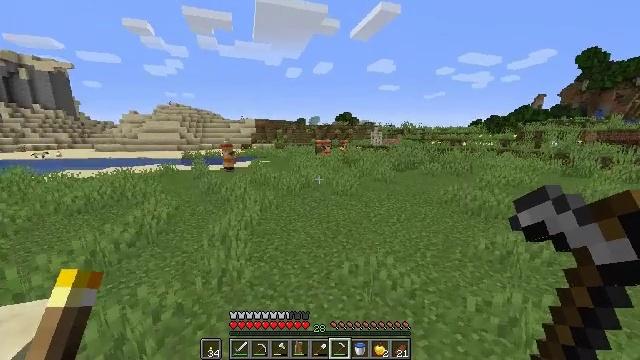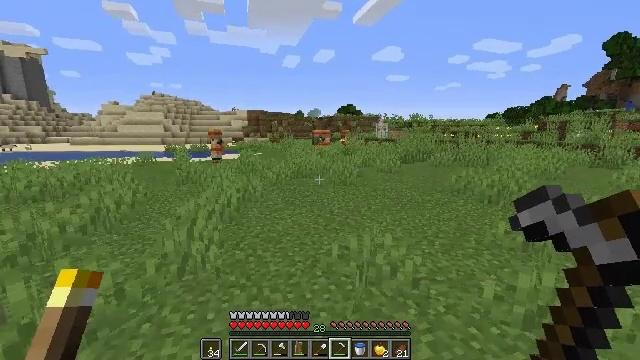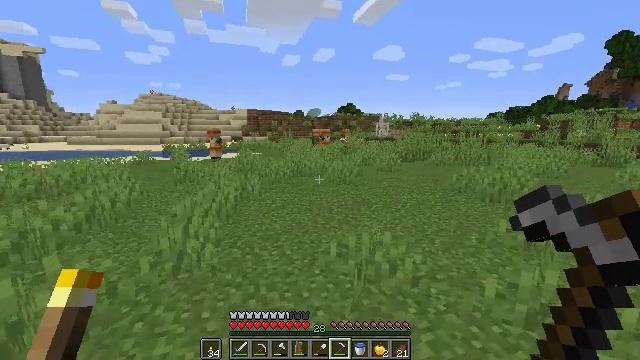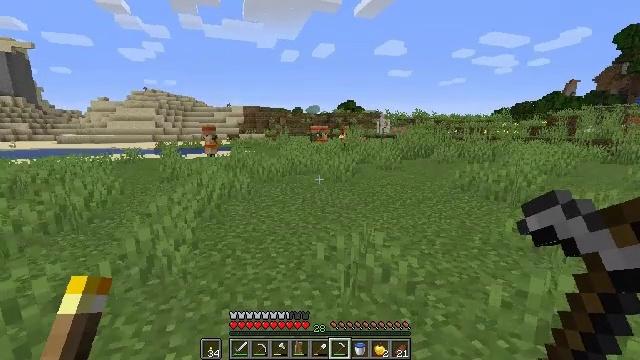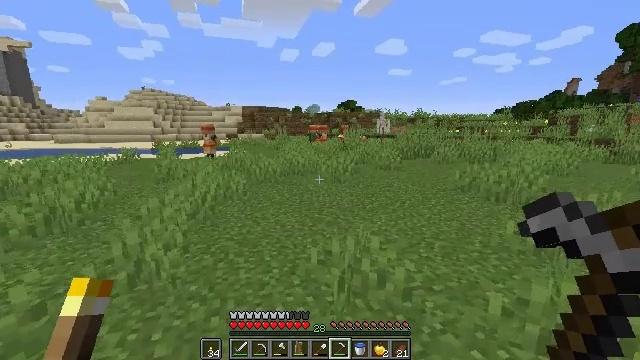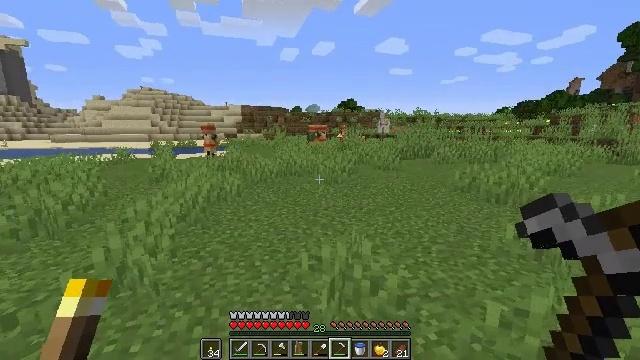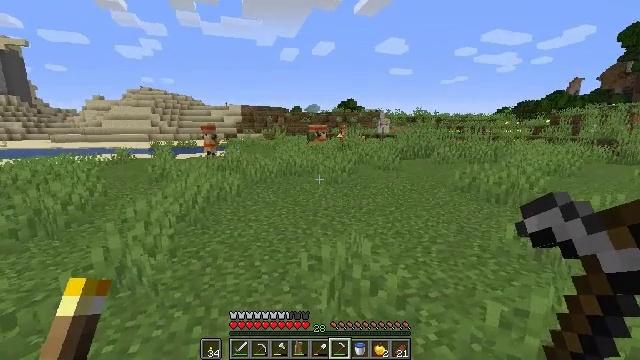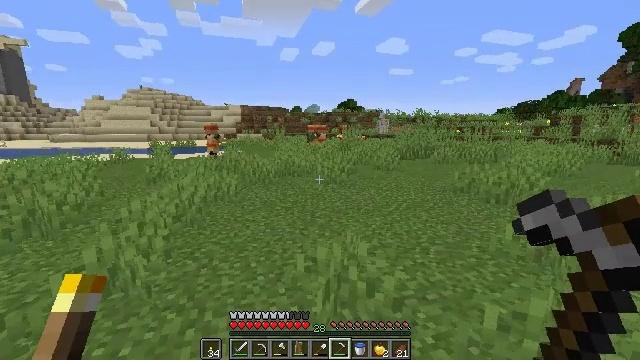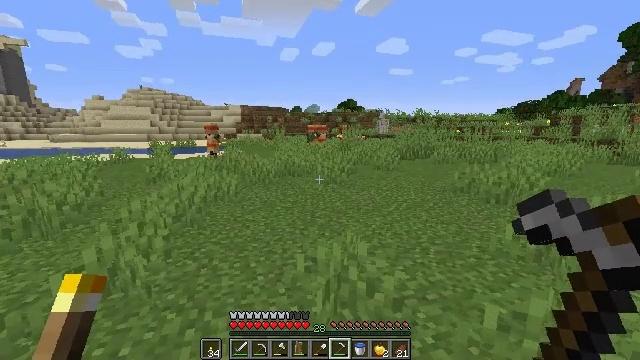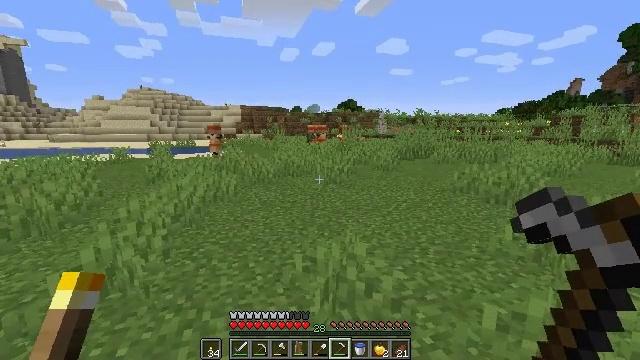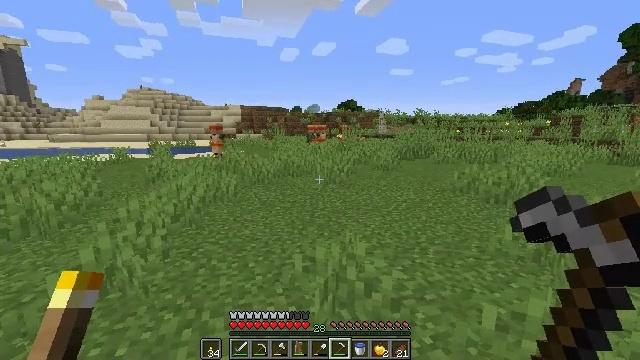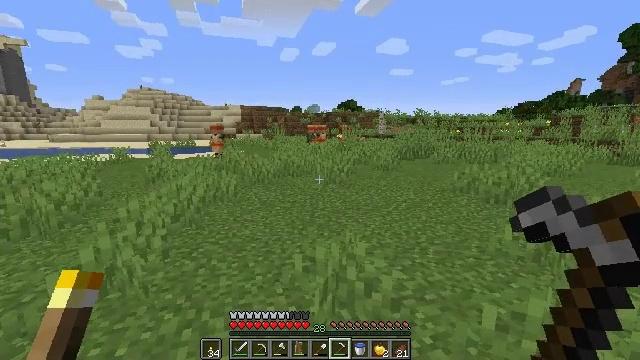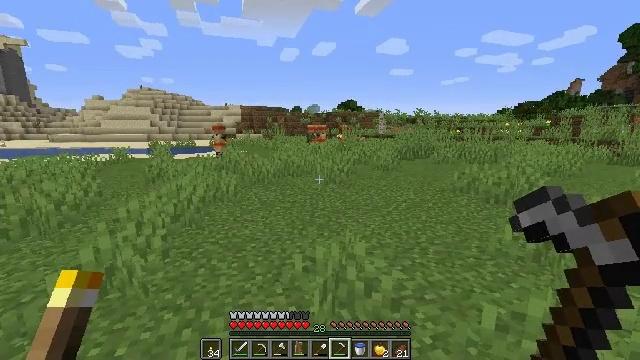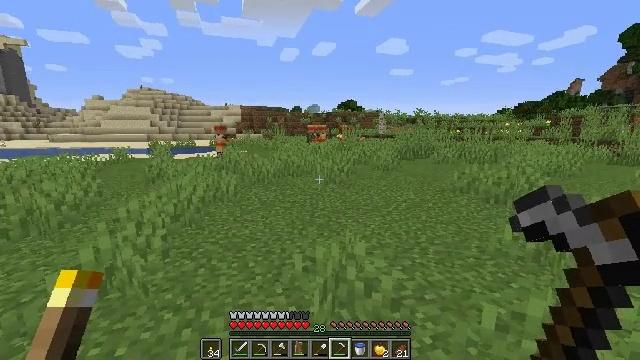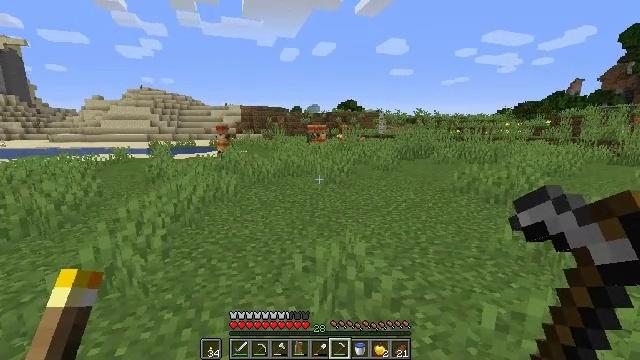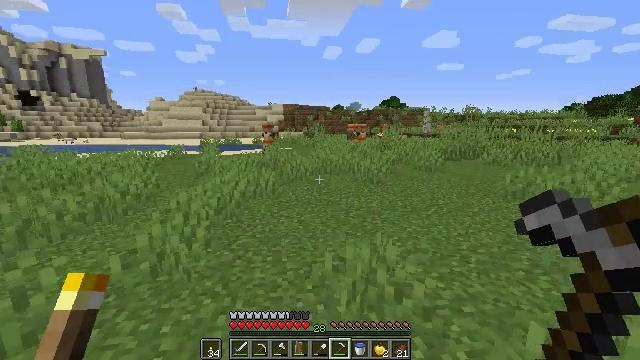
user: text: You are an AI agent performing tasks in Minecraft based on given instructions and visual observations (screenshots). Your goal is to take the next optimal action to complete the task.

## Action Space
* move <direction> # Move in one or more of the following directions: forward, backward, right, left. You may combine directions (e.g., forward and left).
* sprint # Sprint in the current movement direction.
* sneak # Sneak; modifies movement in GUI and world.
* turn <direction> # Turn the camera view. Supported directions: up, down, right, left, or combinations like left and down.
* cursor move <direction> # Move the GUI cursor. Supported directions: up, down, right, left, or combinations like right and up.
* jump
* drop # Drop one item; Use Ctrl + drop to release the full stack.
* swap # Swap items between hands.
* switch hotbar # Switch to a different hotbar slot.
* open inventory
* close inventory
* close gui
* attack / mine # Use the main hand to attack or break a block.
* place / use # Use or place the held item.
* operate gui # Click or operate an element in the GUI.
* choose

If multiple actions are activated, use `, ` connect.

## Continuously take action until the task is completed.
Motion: motion action
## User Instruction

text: Gather the composter from your farm.
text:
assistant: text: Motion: no_op
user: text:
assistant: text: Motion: no_op
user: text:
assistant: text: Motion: no_op
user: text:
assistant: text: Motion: no_op
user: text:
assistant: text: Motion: no_op
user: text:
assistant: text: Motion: no_op
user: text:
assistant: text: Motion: no_op
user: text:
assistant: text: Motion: no_op
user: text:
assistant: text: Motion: no_op
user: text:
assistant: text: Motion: no_op
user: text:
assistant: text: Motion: no_op
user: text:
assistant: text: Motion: no_op
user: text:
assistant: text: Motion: no_op
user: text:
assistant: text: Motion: no_op
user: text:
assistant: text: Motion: move right, turn left
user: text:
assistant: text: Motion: move right, turn left
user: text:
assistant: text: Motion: move right, turn left and up
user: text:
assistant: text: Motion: move right, turn left and up
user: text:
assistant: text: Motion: move right, turn left
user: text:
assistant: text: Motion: no_op
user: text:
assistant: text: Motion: no_op
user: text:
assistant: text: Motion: no_op
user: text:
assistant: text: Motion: no_op
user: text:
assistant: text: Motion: no_op
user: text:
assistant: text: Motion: no_op
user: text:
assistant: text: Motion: no_op
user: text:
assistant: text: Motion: no_op
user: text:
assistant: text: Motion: no_op
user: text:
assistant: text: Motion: no_op
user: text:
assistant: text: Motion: no_op